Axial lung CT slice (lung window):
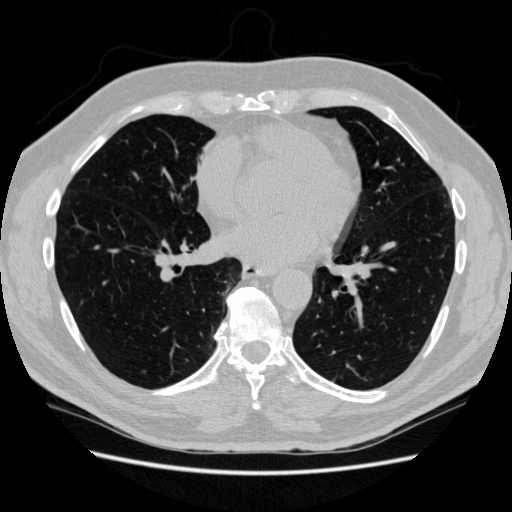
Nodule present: no